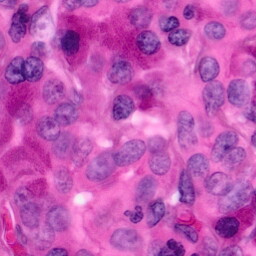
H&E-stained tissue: Pancreatic